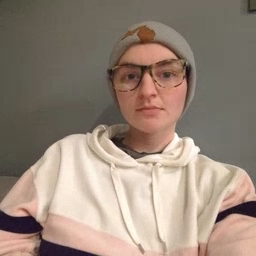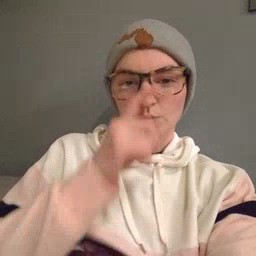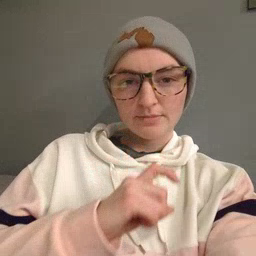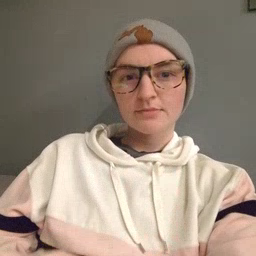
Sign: doll